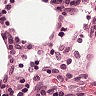
Metastatic tissue present: no